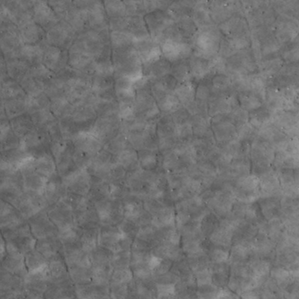
Label: non_frost